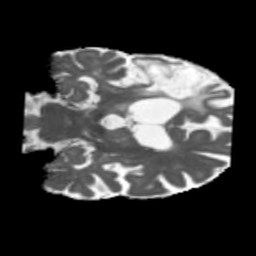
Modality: MD
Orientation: coronal
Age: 71
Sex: male
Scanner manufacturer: siemens
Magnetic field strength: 3 T
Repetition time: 5.47 s
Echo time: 0.0854 s